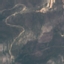
Label: HerbaceousVegetation